Question: I have this method:
'''
-(NSString *)scrambleWordGenerator: (NSUInteger)length {
NSMutableString *scrambledWord = [[NSMutableString alloc] initWithString:@""];
for (int i = 0; i < length; i++) {
NSUInteger randomIndex = arc4random() % [self.arrayOfCharacters count];
NSString *randomCharacter = [NSString stringWithString:[self.arrayOfCharacters objectAtIndex:randomIndex]];
[scrambledWord insertString:randomCharacter atIndex:i];
}
NSString *finalWord = [[NSString alloc] initWithString:scrambledWord];
[scrambledWord release];
return finalWord;
}
'''
It works, swimmingly in fact, however upon using Xcode's "Analysis" feature, it says that 'finalWord' has a potential memory leak.
I thought when creating a 'NSString' with a prefab 'init' method that the string will be autoreleased. What am I missing? Below is a screen grab of the error:

The method now looks like this:
'''
-(NSString *)scrambleWordGenerator: (NSUInteger)length {
NSMutableString *scrambledWord = [[NSMutableString alloc] initWithString:@""];
for (int i = 0; i < length; i++) {
NSUInteger randomIndex = arc4random() % [self.arrayOfCharacters count];
NSString *randomCharacter = [NSString stringWithString:[self.arrayOfCharacters objectAtIndex:randomIndex]];
[scrambledWord insertString:randomCharacter atIndex:i];
}
NSString *finalWord = [NSString stringWithString:scrambledWord];
[scrambledWord release];
return finalWord;
}
'''
And no more errors!
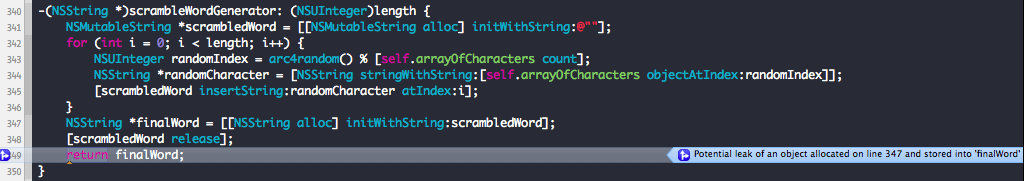
Answer: No, the moment you use 'alloc', you're responsible for releasing it - either by 'release' or by moving it to autorelease pool via 'autorelease'.
It would be on the autorelease pool if you used '[NSString stringWithString:]' instead.